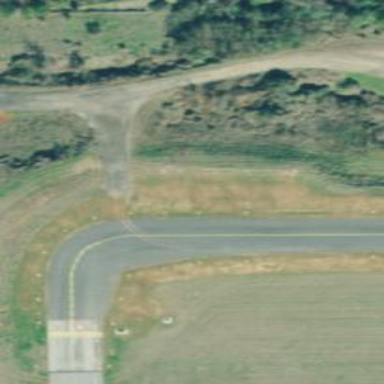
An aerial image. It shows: Image of taxiway at airport.